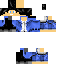
A male human skin with medium skin, wearing brown long hair dressed in a blue hoodie and blue pants, featuring a closed mouth.